Question: I have a rather large export of installed software generated by powershell.. The pattern appears as follows

Is there a snippet that can produce an output such that "IdentifyingNumber, Name, Vendor, Version, Caption are tab delimited column headers with all the remaining content neatly listed under it? The idea to have a neat sortable spreadsheet as opposed to the repetative block formatted text file.
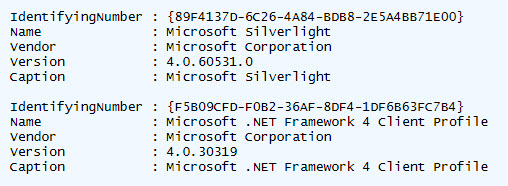
Answer: You should modify the powershell-script you that gathers the data/objects and make it export the objects to a CSV-file, which can easily be imported to Excel or another spreadsheet-application (or database). Ex. your script today does this:
'''
Get-WmiObject -Class Win32_Product
'''
What you want to do is to pipe the output from 'Get-WmiObject' to 'Export-CSV'. I'll also use 'Select-Object' in the sample below so we can specify the order of the columns.
'''
Get-WmiObject -Class Win32_Product |
Select-Object IdentifyingNumber, Name, Vendor, Version, Caption |
Export-Csv -Path MySoftware.csv -NoTypeInformation
'''
If you want tab as the delimiter, change the last line to:
'''
Export-Csv -Path MySoftware.csv -NoTypeInformation -Delimiter "'t"
'''